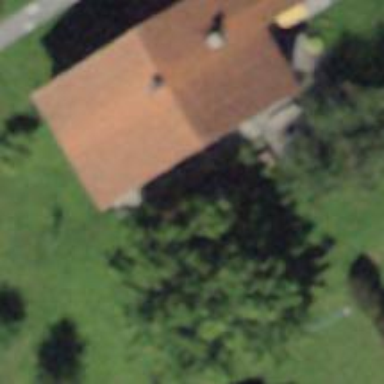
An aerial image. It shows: Detached building.